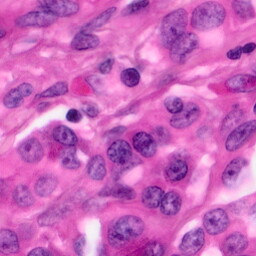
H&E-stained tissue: Pancreatic